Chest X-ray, PA view. Patient: 56 years old, sex M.
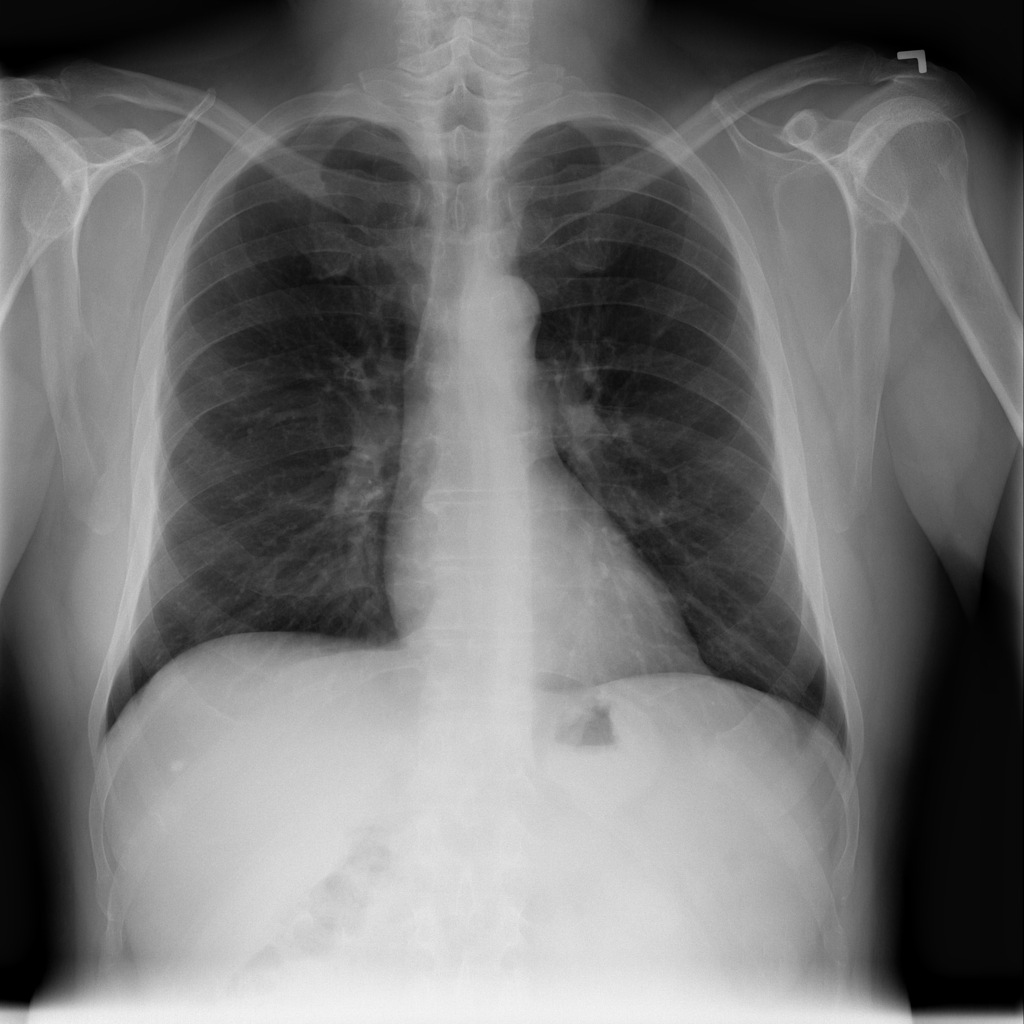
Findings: No Finding